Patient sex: M
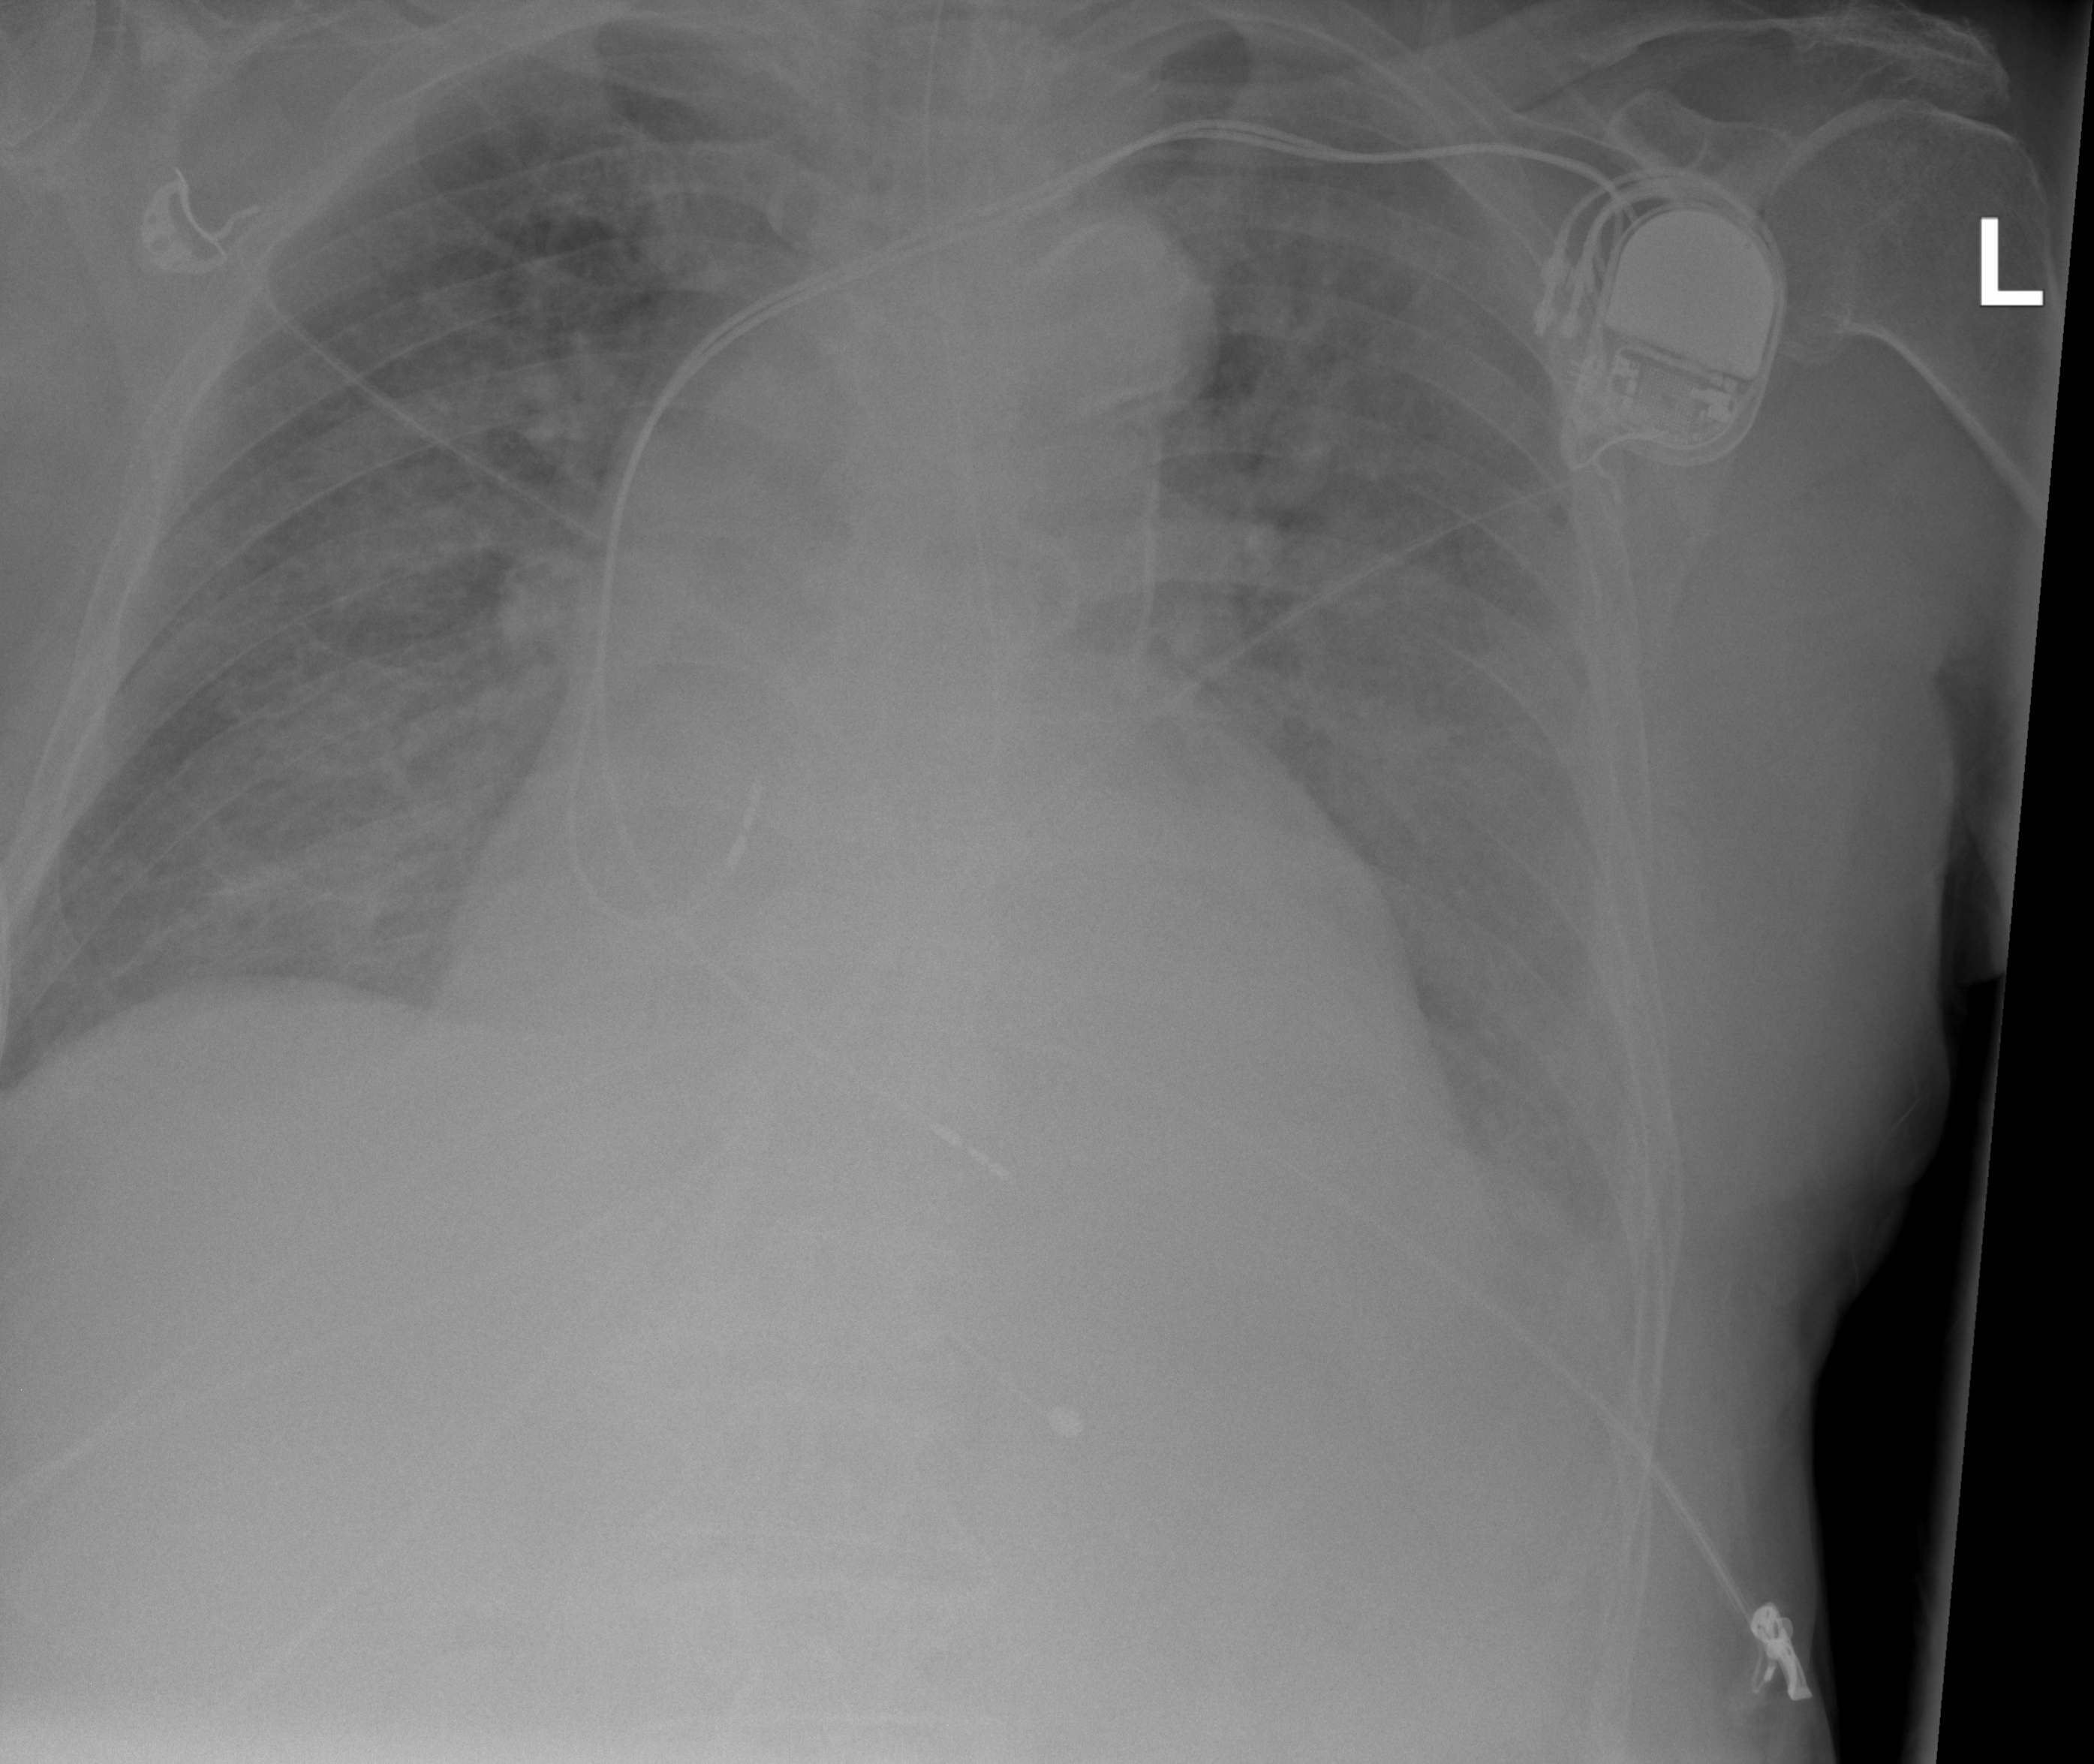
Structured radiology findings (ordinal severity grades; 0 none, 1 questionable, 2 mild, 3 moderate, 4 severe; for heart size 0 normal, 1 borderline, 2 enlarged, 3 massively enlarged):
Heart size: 2
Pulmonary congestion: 2
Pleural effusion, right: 2
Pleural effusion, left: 2
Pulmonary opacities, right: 2
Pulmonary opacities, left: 2
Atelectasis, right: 2
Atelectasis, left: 2